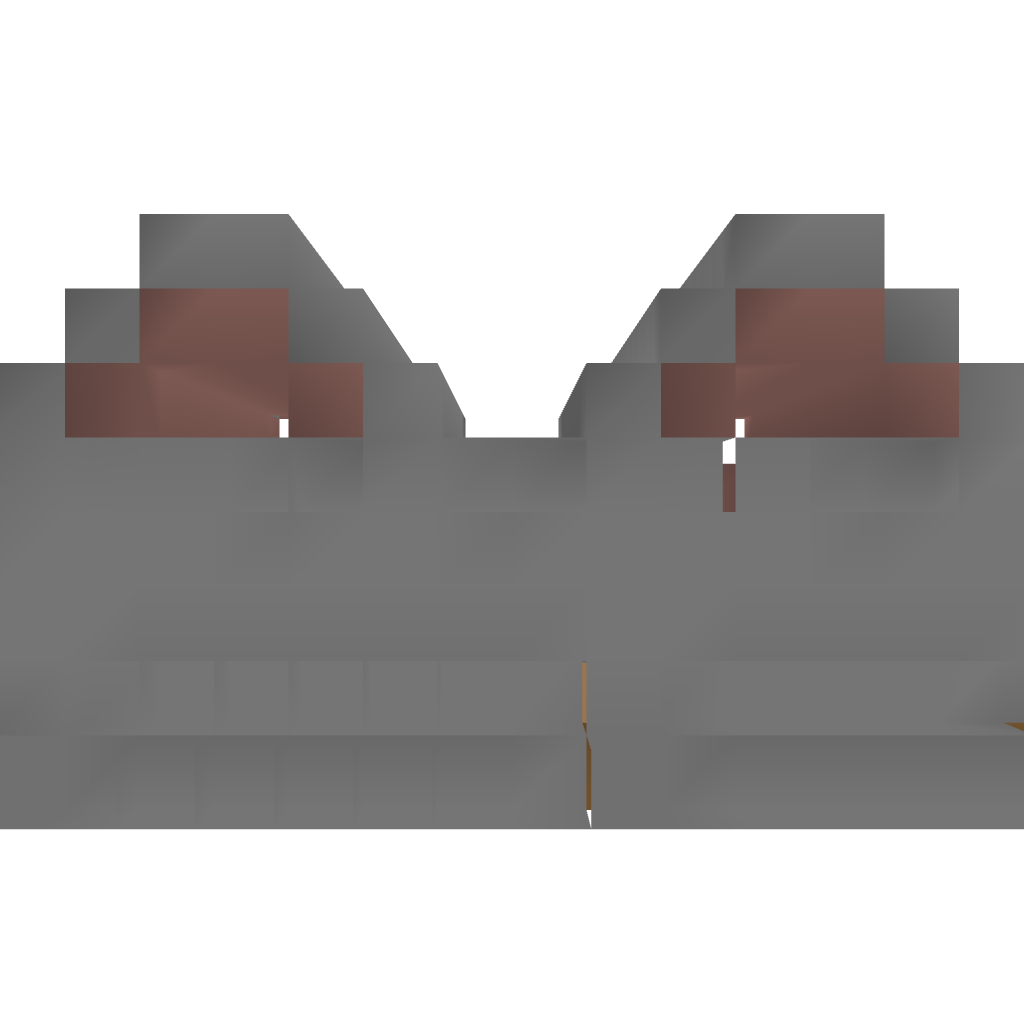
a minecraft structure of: A Small storage building bad low quality